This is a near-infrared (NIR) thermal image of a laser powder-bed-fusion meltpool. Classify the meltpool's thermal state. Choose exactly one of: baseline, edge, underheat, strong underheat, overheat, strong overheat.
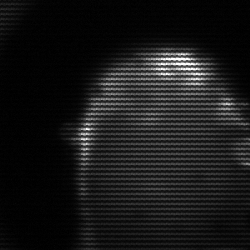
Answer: baseline